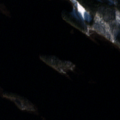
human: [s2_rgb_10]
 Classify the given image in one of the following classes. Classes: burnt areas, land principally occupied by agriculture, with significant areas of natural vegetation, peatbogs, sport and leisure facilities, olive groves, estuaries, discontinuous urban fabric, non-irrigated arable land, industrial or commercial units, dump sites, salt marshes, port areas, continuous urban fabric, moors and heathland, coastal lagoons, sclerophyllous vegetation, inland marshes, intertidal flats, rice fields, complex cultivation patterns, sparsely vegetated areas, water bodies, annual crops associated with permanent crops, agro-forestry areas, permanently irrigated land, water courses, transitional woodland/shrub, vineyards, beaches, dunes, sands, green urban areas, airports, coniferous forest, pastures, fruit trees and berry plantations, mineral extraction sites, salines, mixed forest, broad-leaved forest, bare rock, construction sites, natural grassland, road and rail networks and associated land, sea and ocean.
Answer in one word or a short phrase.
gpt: mixed forest, water bodies